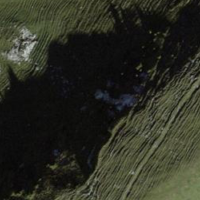
EUNIS habitat code: 26
Species observed at this site:
Melanargia galathea